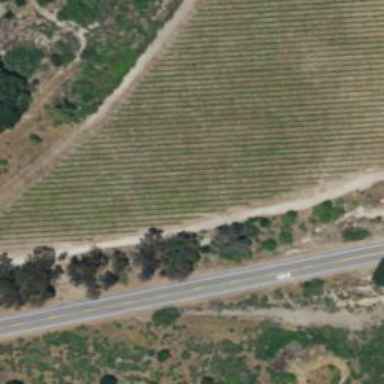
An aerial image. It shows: Vineyard with grape crops.